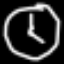
Label: clock